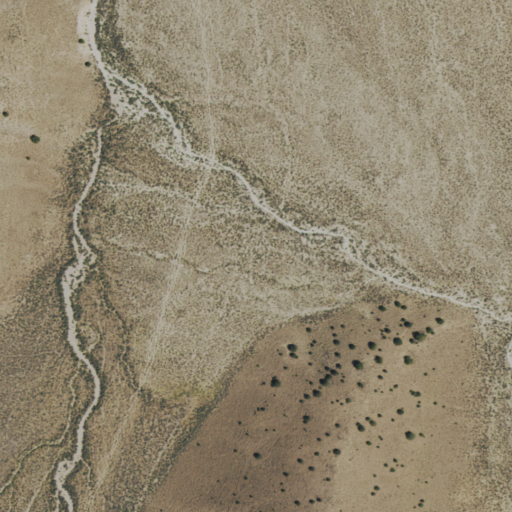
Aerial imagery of valley in Nevada named White Rocks Canyon containing only shrub